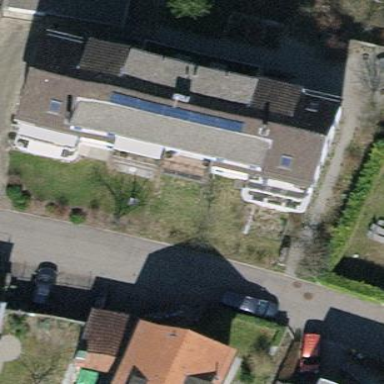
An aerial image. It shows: Building with tile roof.